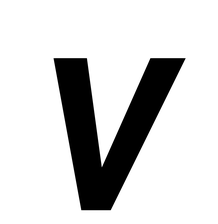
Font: Roboto-Italic_Medium_Italic